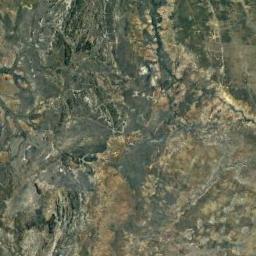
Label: mountain